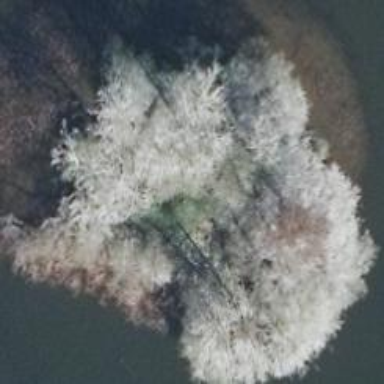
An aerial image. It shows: Islet covered with woodland.